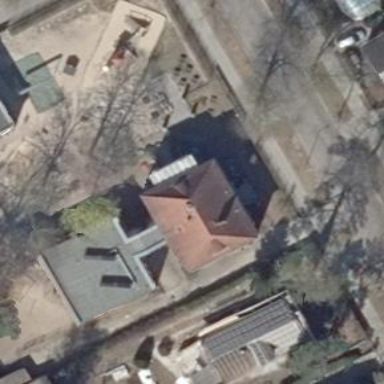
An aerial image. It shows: Building with red hipped roof.